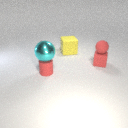
small red rubber sphere above small red rubber cube